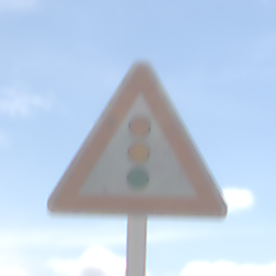
Verkehrszeichen: Lichtzeichenanlage
Umgebung: Outdoor, Nature
Tageszeit: Midday
Wetter: PartlyCloudy
Licht: Natural
Jahreszeit: NotSpecified
Kontrast: MediumContrast